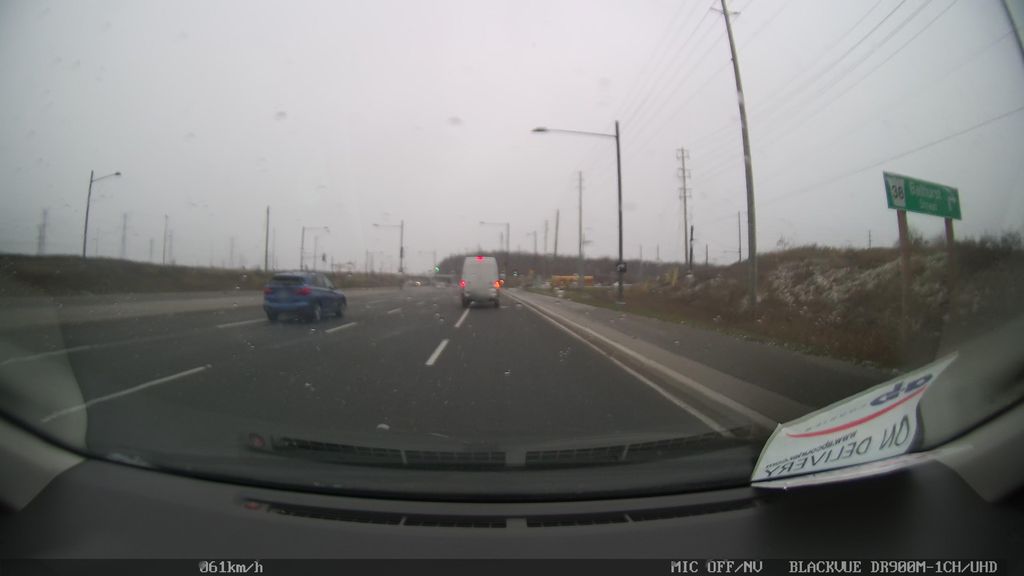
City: toronto